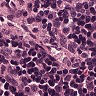
Metastatic tissue present: no